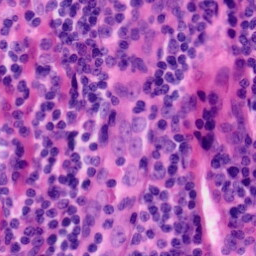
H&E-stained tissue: Tonsil